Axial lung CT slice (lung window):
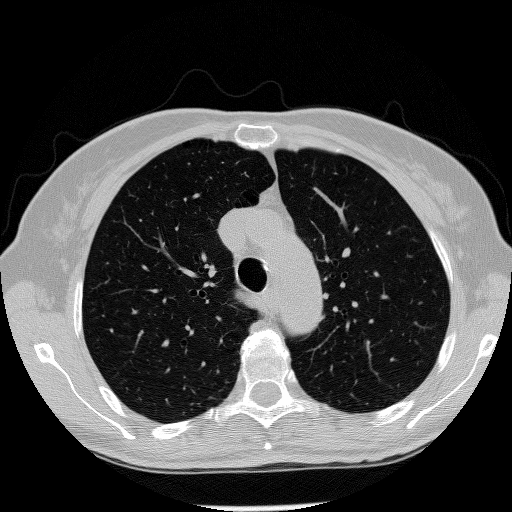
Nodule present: no